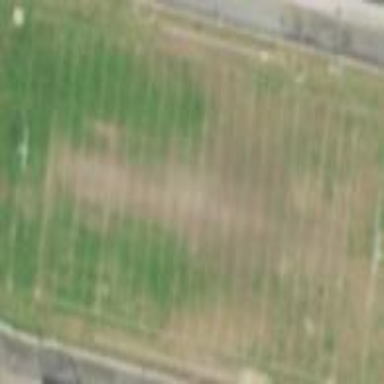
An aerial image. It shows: American football pitch.